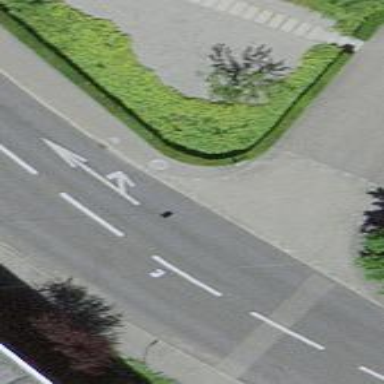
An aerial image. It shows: Kerb serving as barrier.